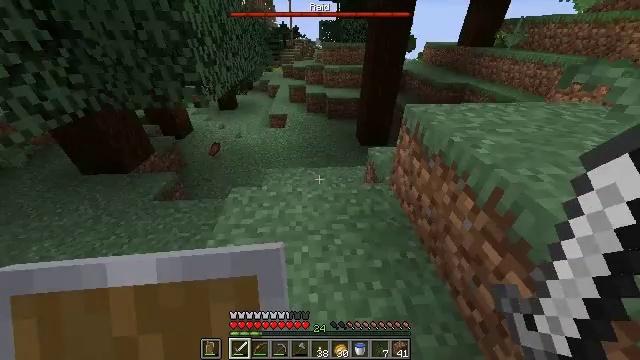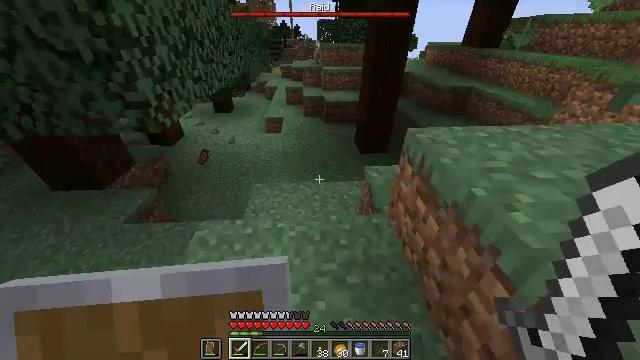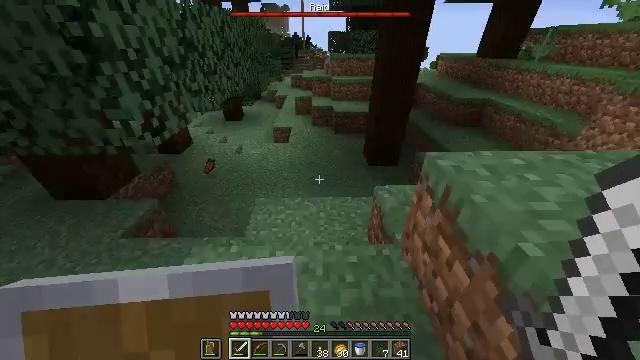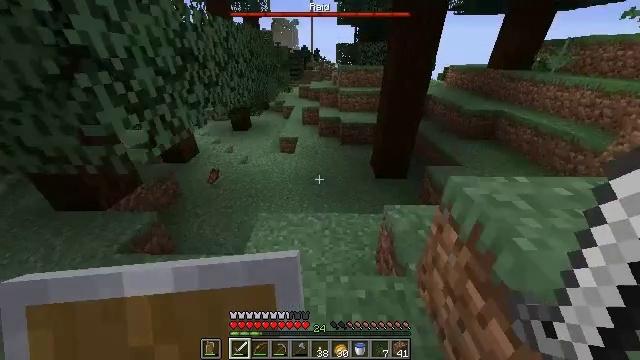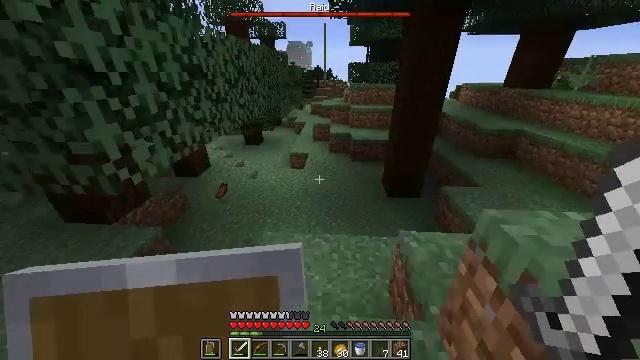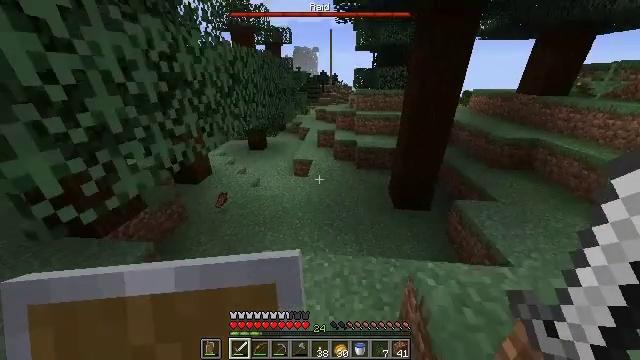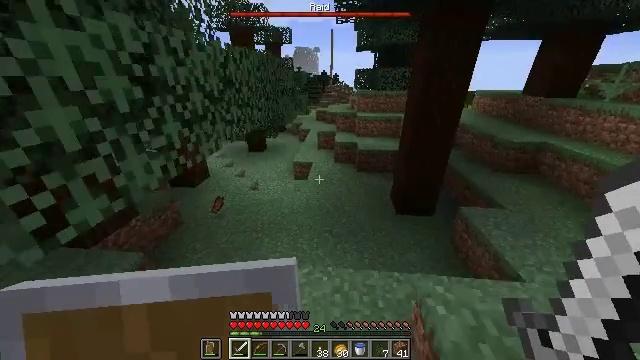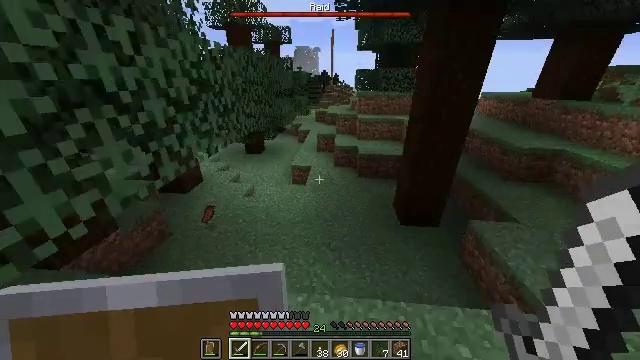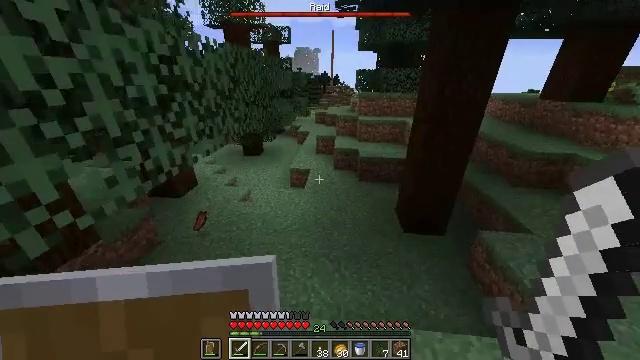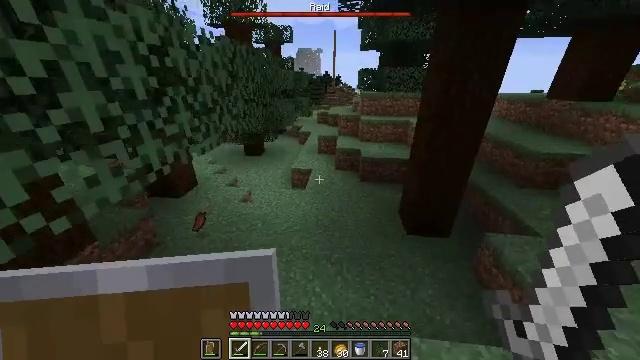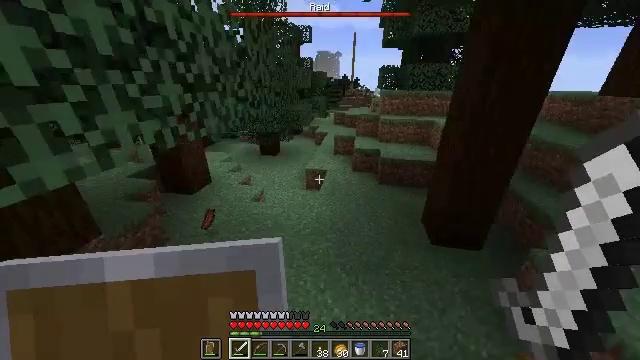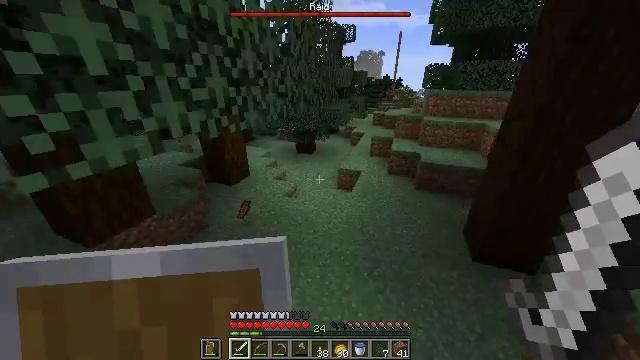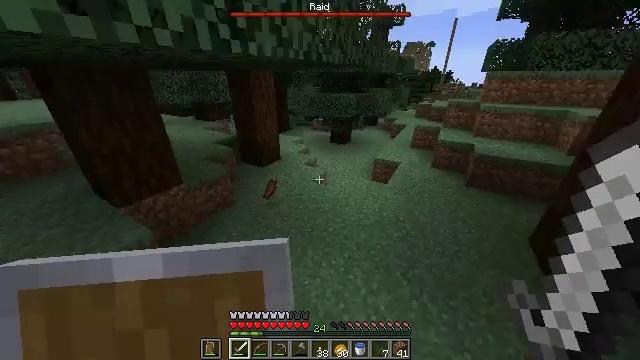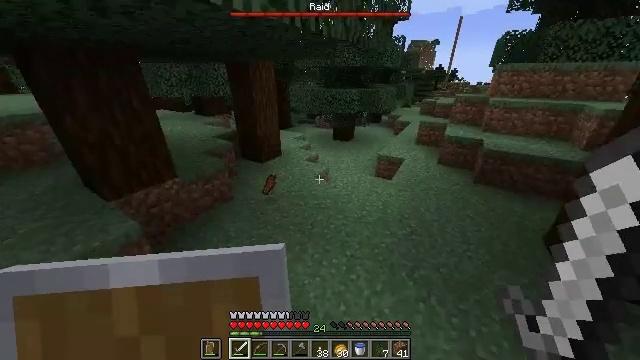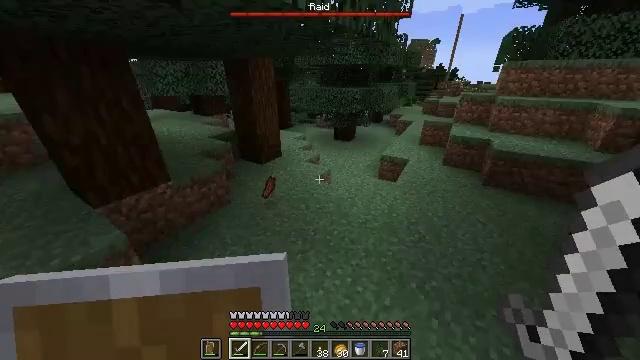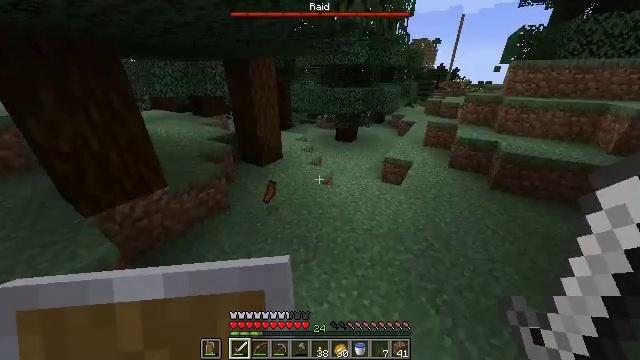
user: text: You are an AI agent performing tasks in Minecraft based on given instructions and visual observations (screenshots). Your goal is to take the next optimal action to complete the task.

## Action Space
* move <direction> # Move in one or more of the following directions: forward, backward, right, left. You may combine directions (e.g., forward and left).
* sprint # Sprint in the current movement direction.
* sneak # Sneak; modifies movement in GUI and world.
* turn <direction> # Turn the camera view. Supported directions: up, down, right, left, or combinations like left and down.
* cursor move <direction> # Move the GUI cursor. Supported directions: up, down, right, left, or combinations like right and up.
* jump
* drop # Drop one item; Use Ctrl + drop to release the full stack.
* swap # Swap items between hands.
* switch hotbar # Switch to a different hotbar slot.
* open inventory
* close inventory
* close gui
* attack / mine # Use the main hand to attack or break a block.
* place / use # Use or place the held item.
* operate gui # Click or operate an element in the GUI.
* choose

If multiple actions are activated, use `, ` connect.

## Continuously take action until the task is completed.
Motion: motion action
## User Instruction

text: Gather grass block for landscaping.
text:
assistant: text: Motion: move forward
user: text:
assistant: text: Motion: move forward, turn left and up
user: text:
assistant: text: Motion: move forward, turn left and up
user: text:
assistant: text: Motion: move forward, turn left and up
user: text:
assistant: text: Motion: move forward, turn left and up
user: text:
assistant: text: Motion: move forward
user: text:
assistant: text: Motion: move forward
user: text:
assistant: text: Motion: move forward
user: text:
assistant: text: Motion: move forward
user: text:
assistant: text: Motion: move forward, turn left
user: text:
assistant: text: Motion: move forward, turn left
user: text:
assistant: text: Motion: move forward and move left, turn left and down
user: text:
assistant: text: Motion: move forward and move left
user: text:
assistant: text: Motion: move forward and move left
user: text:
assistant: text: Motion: move forward
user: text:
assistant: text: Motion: move forward
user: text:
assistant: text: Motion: move forward
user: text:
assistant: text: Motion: move forward
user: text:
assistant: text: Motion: move forward
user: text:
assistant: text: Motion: move forward
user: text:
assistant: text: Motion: move forward
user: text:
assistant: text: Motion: move forward
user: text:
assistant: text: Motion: move forward
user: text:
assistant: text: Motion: move forward
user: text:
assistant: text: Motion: move forward and move left
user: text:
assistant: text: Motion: move forward and move left, turn right and up
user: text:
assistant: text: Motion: move forward and move left, turn right and up
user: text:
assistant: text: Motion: move forward and move left, turn right and up
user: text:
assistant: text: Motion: move forward, sprint, turn right and up
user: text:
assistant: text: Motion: move forward, sprint, turn right